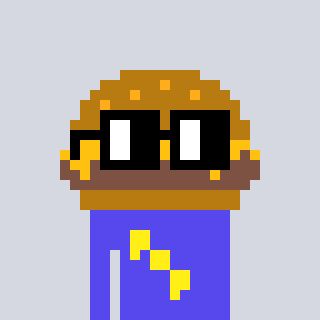
a pixel art character with square black glasses, a burger-shaped head and a computerblue-colored body on a cool background